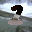
Label: 2